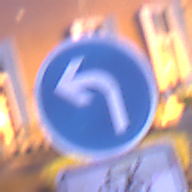
Verkehrszeichen: VorgeschriebeneFahrtrichtungLinks
Zusatzzeichen unten: EinspurigeFahrzeugeFrei6
Umgebung: Outdoor, Urban
Tageszeit: Night
Wetter: PartlyCloudy
Licht: Artificial
Jahreszeit: NotSpecified
Kontrast: HighContrast